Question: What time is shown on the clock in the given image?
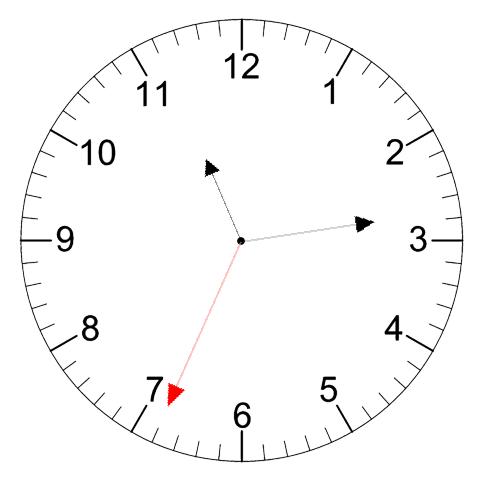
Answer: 11:13:34